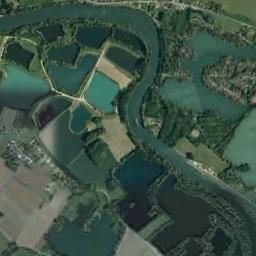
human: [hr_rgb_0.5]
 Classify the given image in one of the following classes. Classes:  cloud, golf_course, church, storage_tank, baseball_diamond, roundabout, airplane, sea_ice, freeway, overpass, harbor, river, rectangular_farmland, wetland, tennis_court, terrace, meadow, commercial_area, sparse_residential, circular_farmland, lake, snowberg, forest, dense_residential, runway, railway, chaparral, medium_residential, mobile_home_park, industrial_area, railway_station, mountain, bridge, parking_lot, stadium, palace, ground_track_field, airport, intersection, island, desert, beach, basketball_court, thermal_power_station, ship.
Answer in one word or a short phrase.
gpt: river